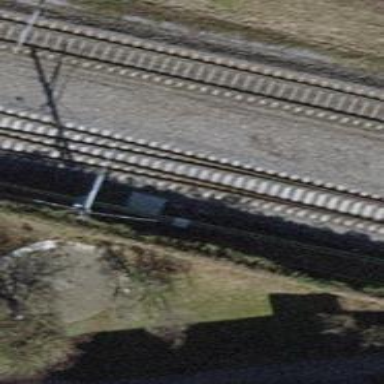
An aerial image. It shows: Rail spur with electrified contact line.